Question:
My code is:
'''
body {
background-color: black;
}
.buttoncontainer {
background-color: white;
border-radius: 5px;
padding: 5px 5px 5px 5px;
width: 285px;
height: 55px;
}
#button2:hover {
background-color: #feb73b;
}
#button2 {
border: 1px solid black;
border-radius: 7px;
color: #fff;
text-decoration: none;
background-color: #fea710;
display: inline-block;
text-transform: uppercase;
font-size: 20px;
padding: 12px 32px;
font-family: arial;
letter-spacing: .5px;
font-weight: 400;
margin-top: 20px;
}
'''
HTML
'''
<div class="buttoncontainer">
<a href="http://content.workbooks.com/free-trial-workbooks-crm" id="button2" style="text-decoration: none; color: #fff;">start a free trial</a>
</div>
'''
<URL>
Any advice?
Apologies for not posting the links as pictures, I do not have enough reputation yet.
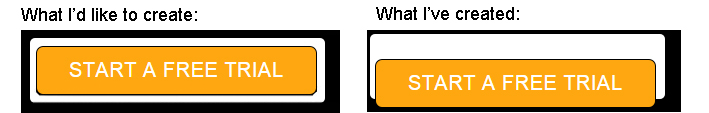
Answer: Remove 'margin-top: 20px;' from your #button2 'CSS'
See the <URL>
Thus the CSS would be like
'''
#button2 {
border: 1px solid black;
border-radius: 7px;
color: #fff;
text-decoration: none;
background-color: #fea710;
display: inline-block;
text-transform: uppercase;
font-size: 20px;
padding: 12px 32px;
font-family: arial;
letter-spacing: .5px;
font-weight: 400;
/* margin-top: 20px; */
}
'''
See the updated <URL>
I've changed the padding in the css as 'padding: 14px 32px;'. So it gets centered.